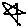
Label: star